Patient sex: F
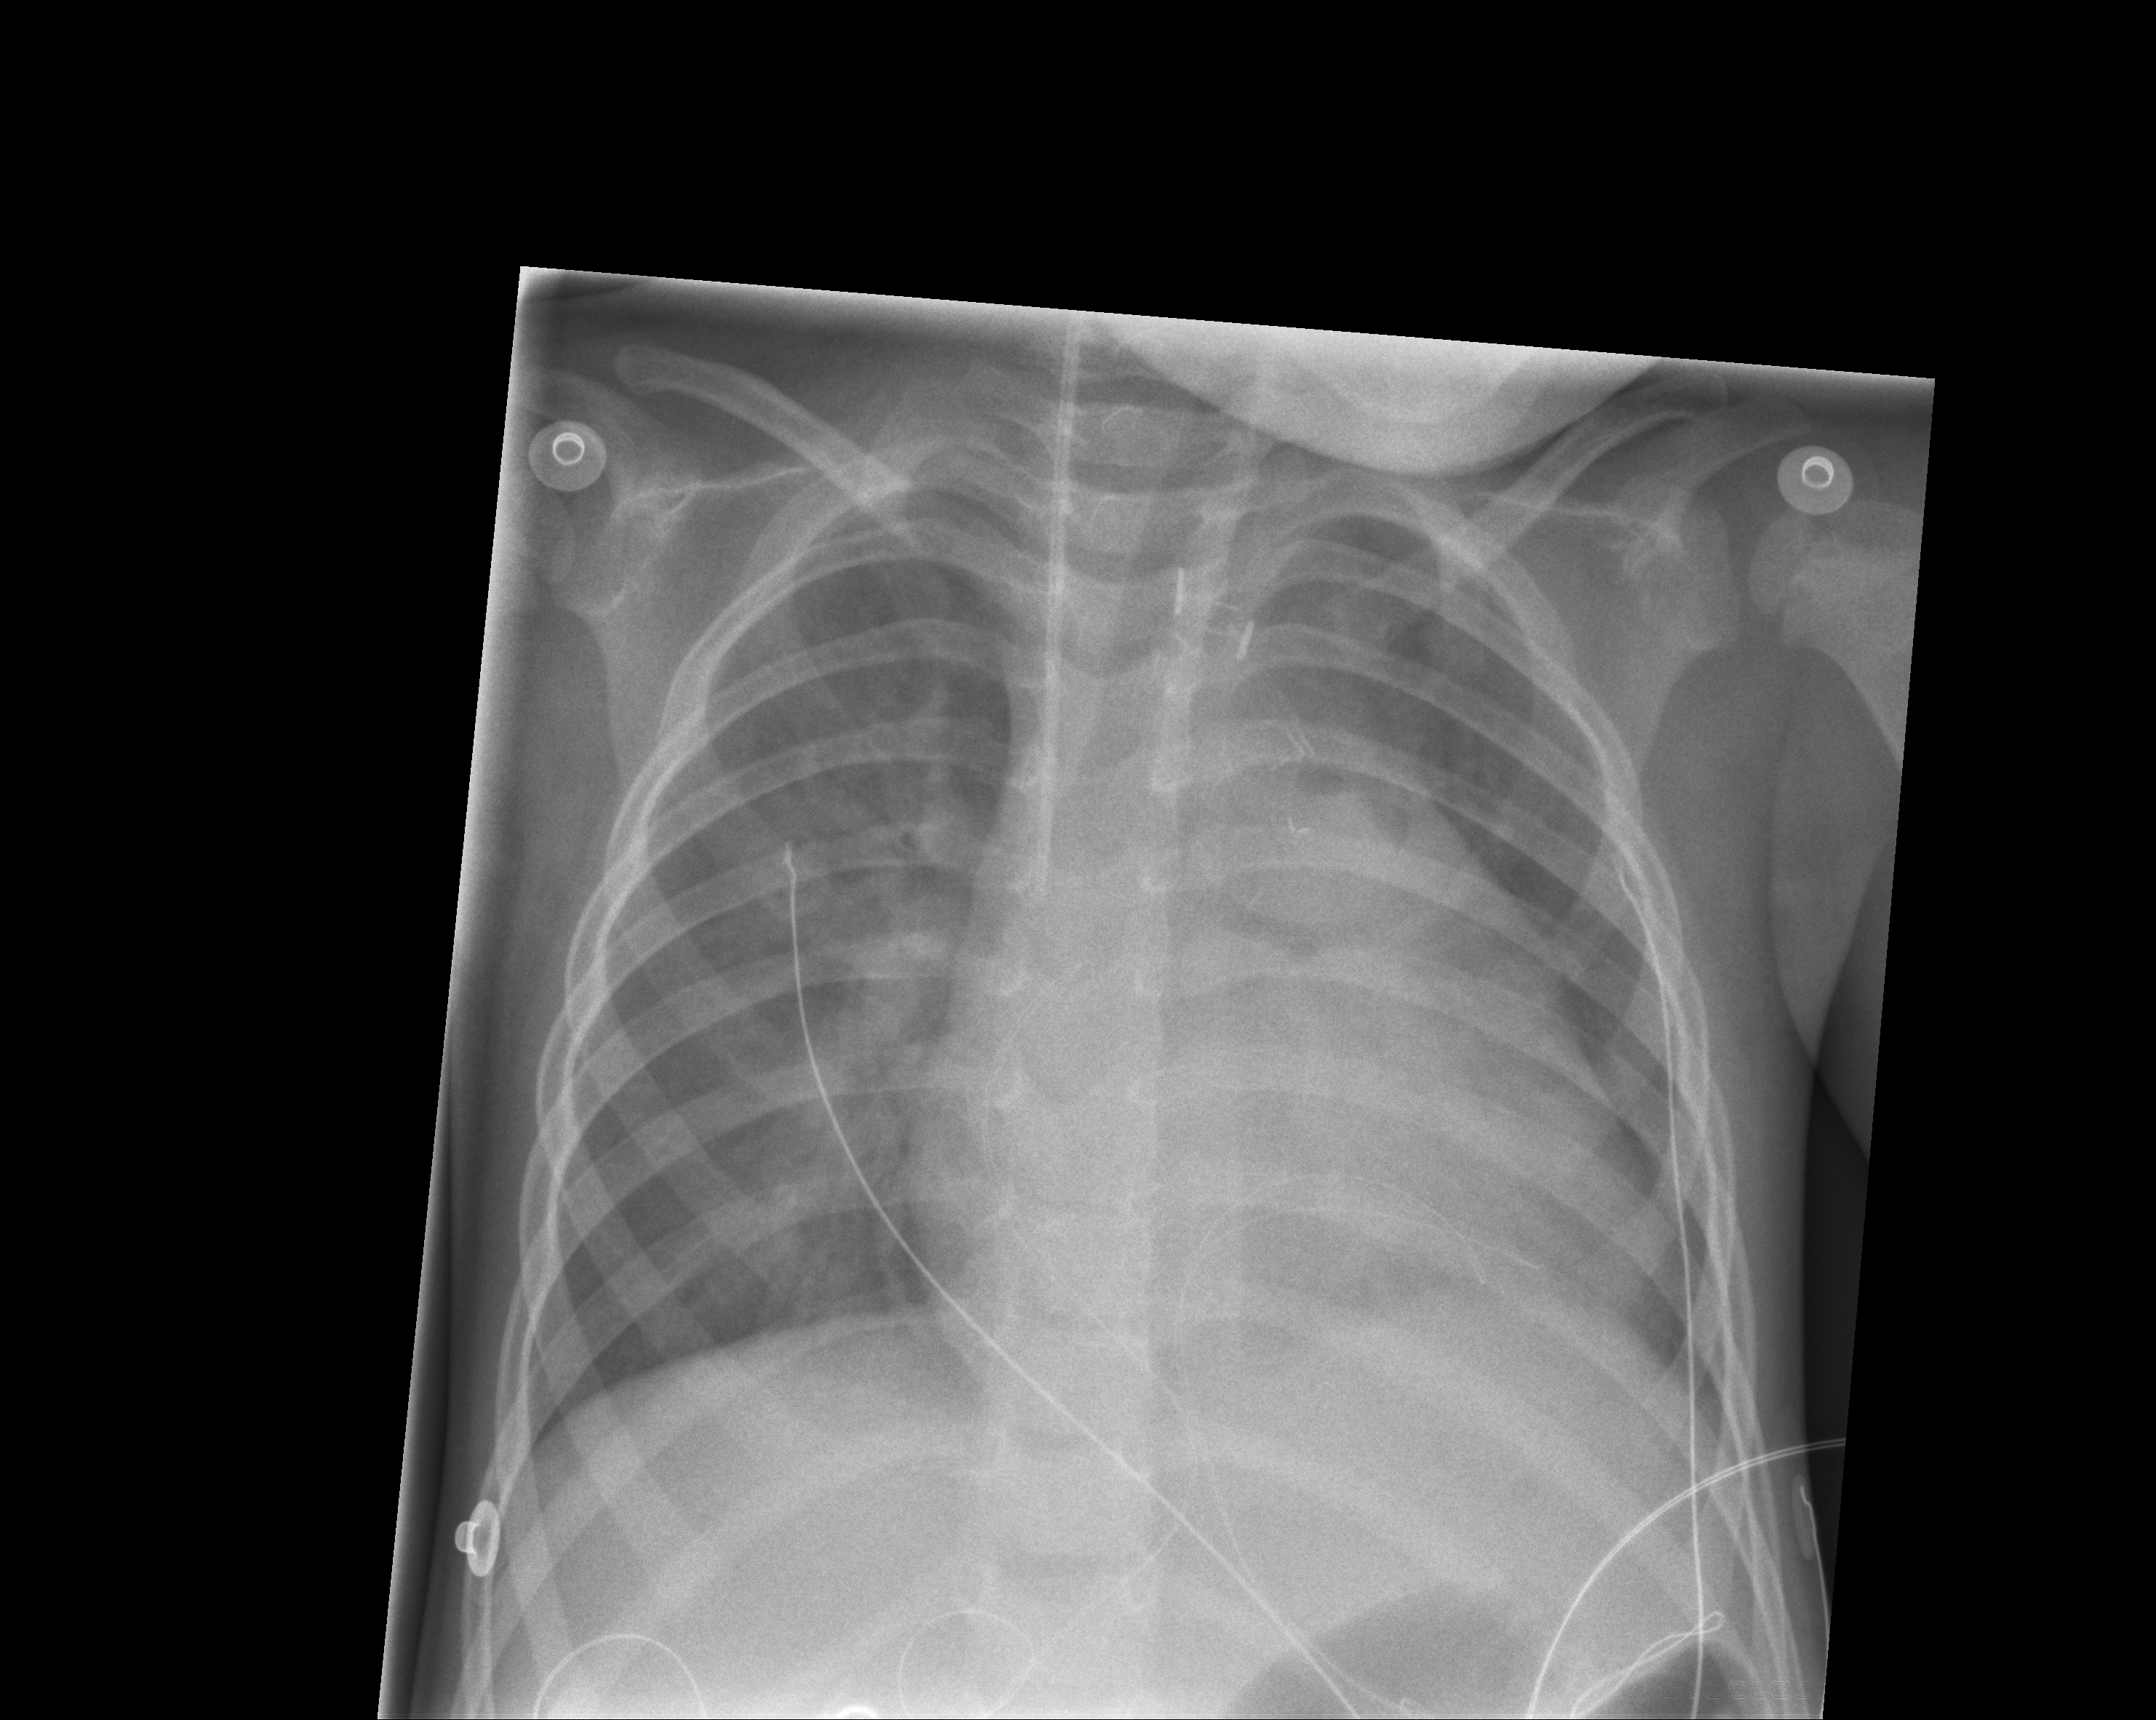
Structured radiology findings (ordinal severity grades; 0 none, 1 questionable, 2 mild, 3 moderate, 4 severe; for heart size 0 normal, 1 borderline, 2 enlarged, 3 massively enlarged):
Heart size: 2
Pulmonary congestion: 2
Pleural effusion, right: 0
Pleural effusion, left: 0
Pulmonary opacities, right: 0
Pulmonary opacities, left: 0
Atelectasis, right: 0
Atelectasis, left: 0